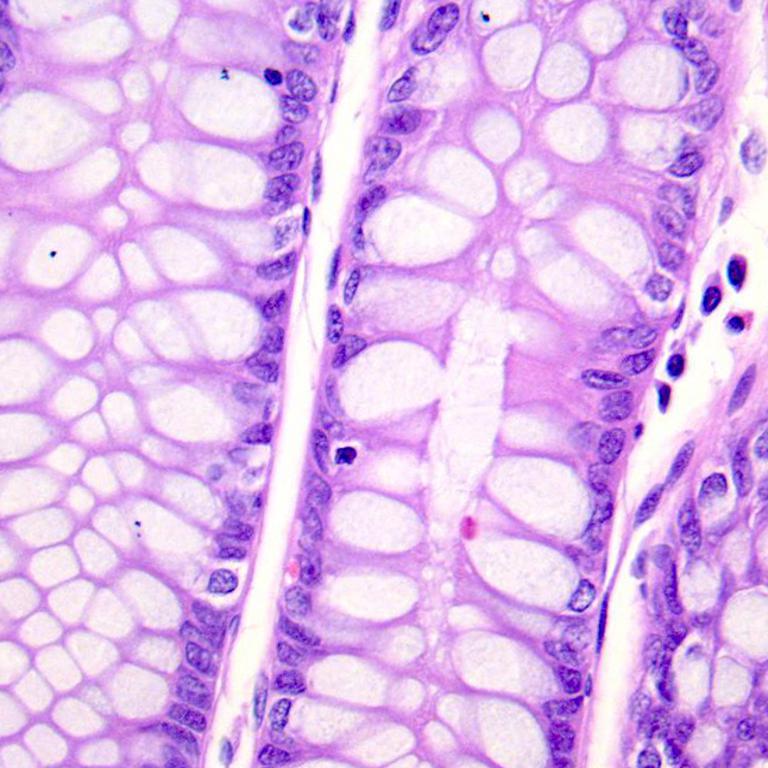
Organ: colon
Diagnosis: benign